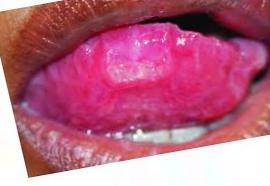
Condition: Mouth Ulcer